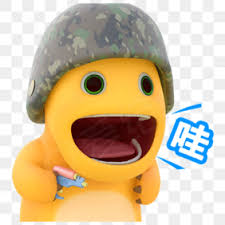
Label: nailong